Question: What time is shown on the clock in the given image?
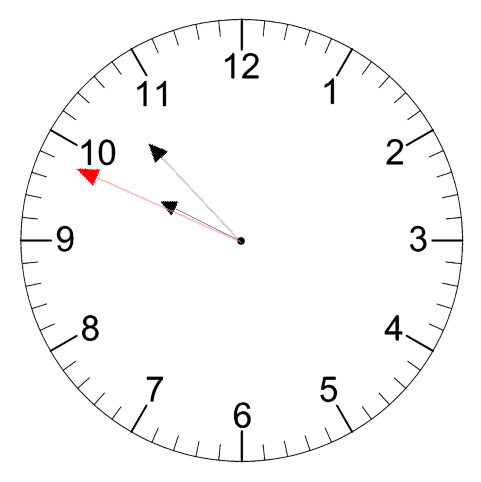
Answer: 09:52:49